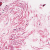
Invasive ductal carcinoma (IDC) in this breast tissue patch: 0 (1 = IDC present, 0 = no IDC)